Question: >
<URL>
I have some TextBox on my page that should be red bordered from the code behind.
But the Multiline TextBox that present a vertica scrollbar, does not show the border from its side.
Here is my code that set the border:
'''
foreach (var str in idsRequired)
{
var ctrl = (WebControl)FindControl(str);
if (ctrl != null)
ctrl.Style.Add(HtmlTextWriterStyle.BorderColor, "red");
}
'''
I get controls by ID and the set theyr border.
Question is: how can i correctly border all the TextBox control?
I finnaly end up with setting the border style to 2px and the right border appear. As you can see here:

How can you explain this?
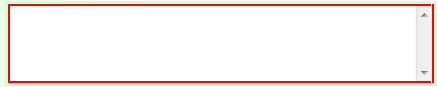
Answer: As an advice, try to delegate the style of your controls to CSS files or ASP.Net themes. Why? Because you usually would want to reuse the same style across your website and imagine when you want to change the style again (which in a real application happens a lot), you would have to edit your code directly potentially introducing some undesired bugs, so avoid this and just separate your design from your code
- You could declare the style in a CSS file and just import it to your page:Using CSS'''
.txtWithRedBorder
{
border-style: solid;
border-color: #FF0000;
'''
}In your control'''
<asp:TextBox runat="server" Rows="5" TextMode="MultiLine" CssClass="txtWithRedBorder" />
'''
Remember to place your CSS file under the Theme folder and add the following directive to the page to import automatically all the CSS files to your page'''
<%@ Page Theme="Theme1"....
'''
- Or you could create an ASP.Net theme to accomplish the same effect:'''
<%@ Page Theme="Theme1"....
<asp:TextBox runat="server" Rows="5" SkinID="someSkinID" TextMode="MultiLine" />
'''
In your skin file:'''
<asp:TextBox runat="server" BorderColor="Red" BorderStyle="Solid" SkinID="someSkinID" />
'''
Remember you need to specify the theme: